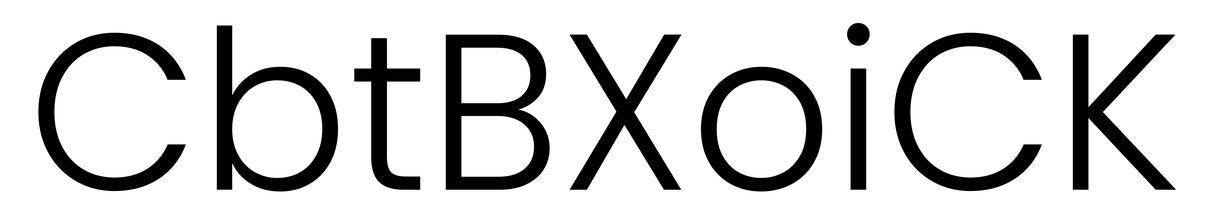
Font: Poppins-Light